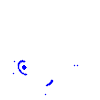
Particle: proton